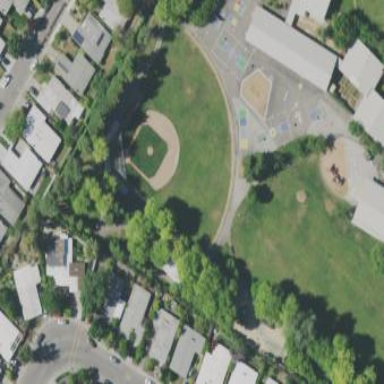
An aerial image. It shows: Baseball pitch for leisure land.